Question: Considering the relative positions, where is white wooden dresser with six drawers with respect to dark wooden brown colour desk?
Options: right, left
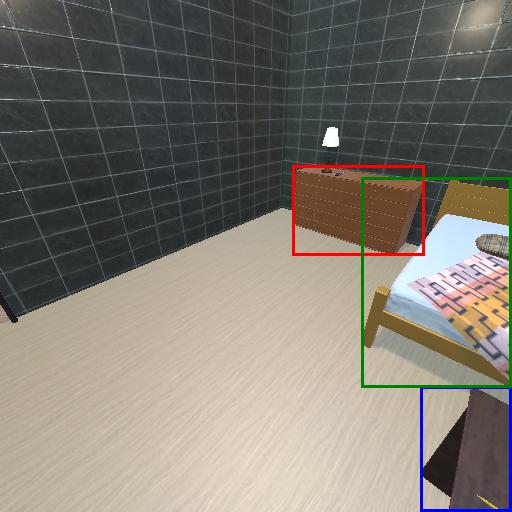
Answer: right